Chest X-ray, PA view. Patient: 22 years old, sex M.
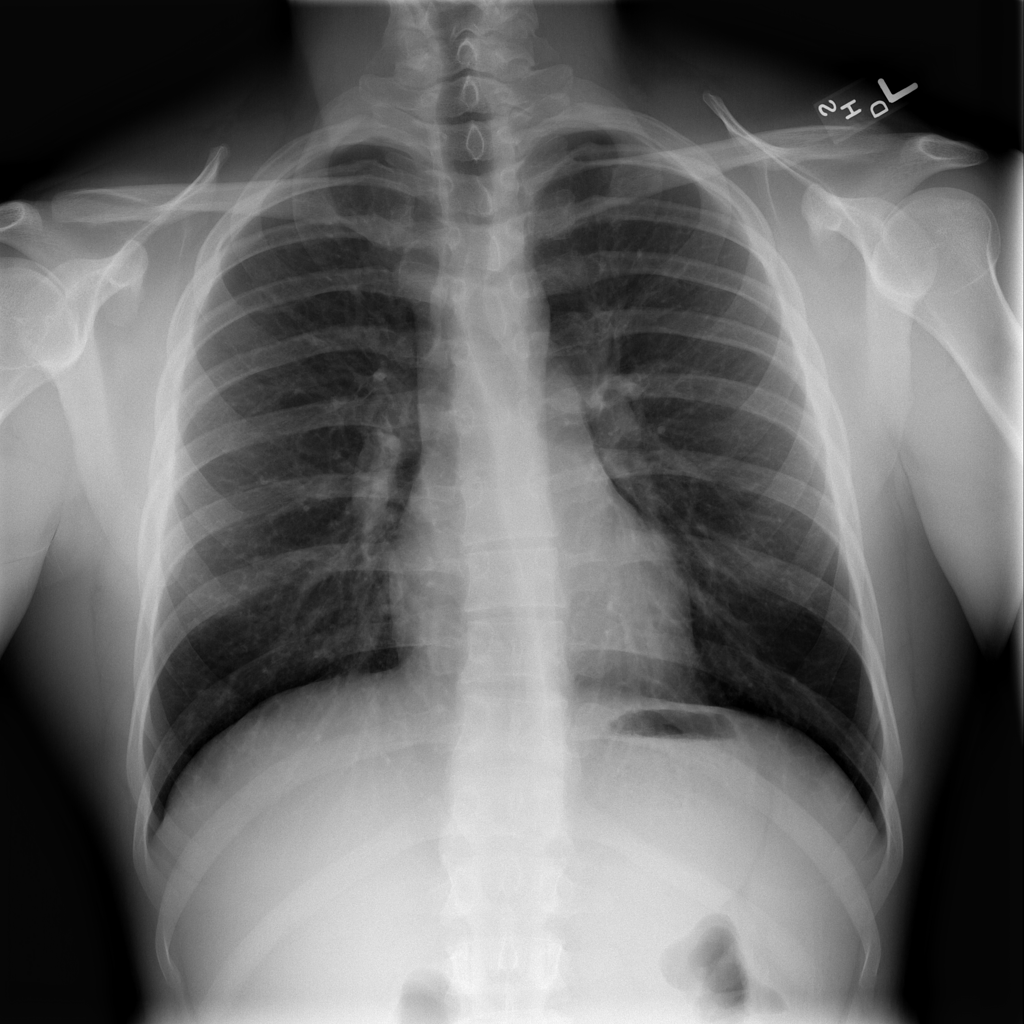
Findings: No Finding